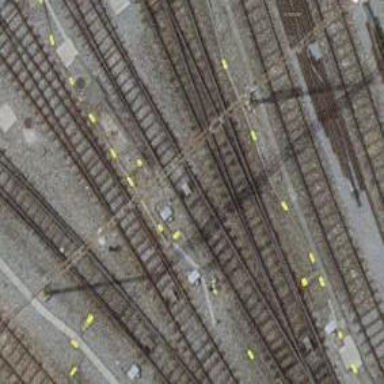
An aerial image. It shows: Railway yard with electrified tracks and single track.